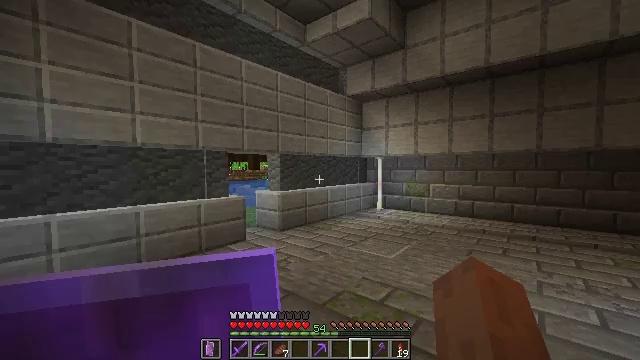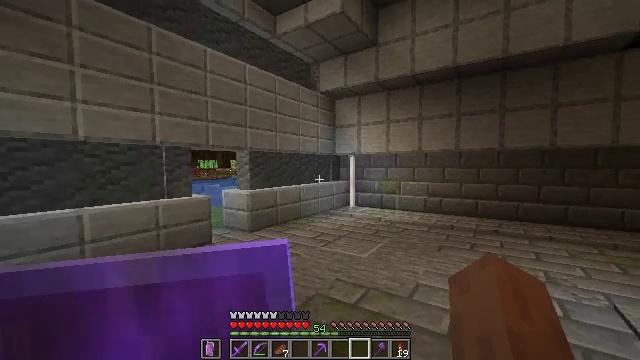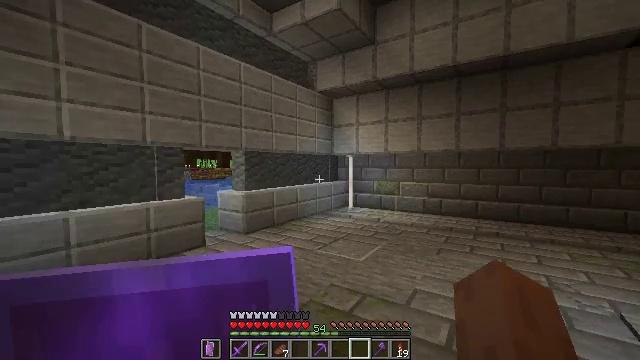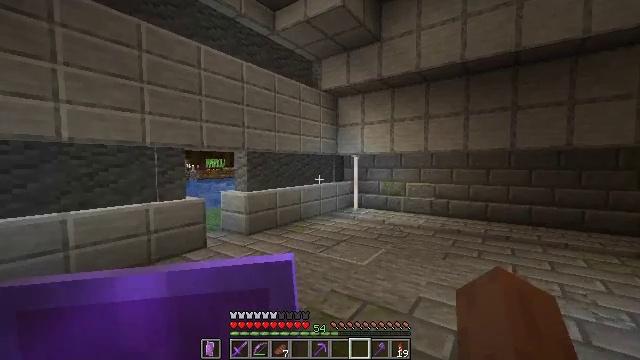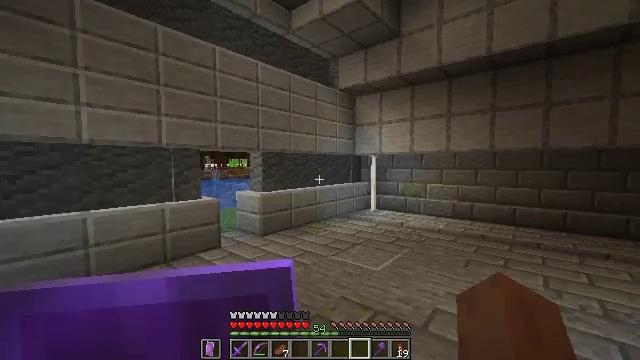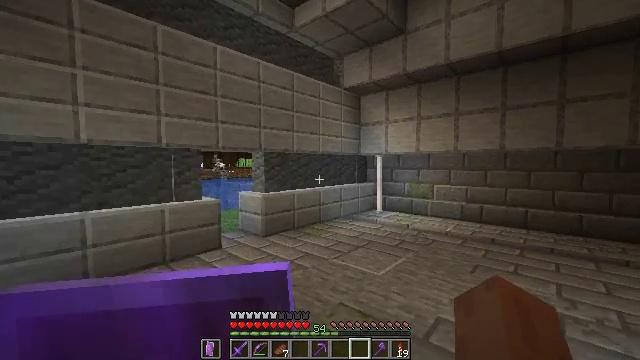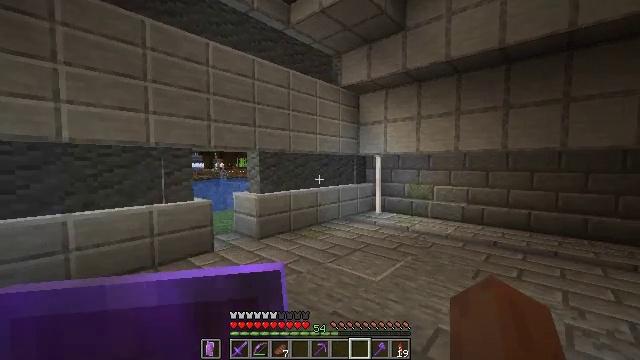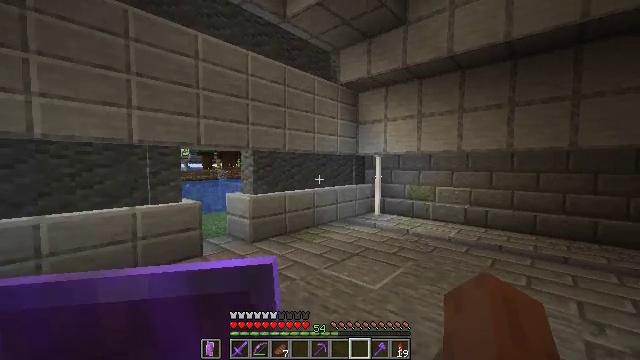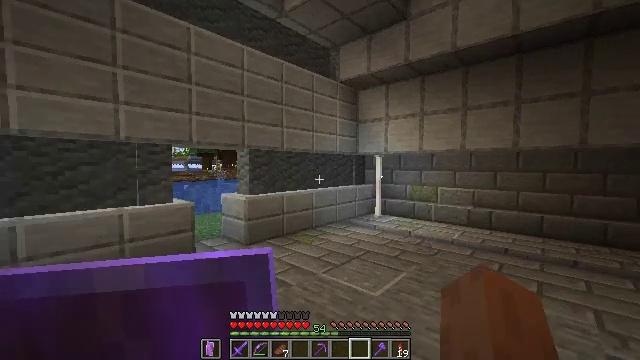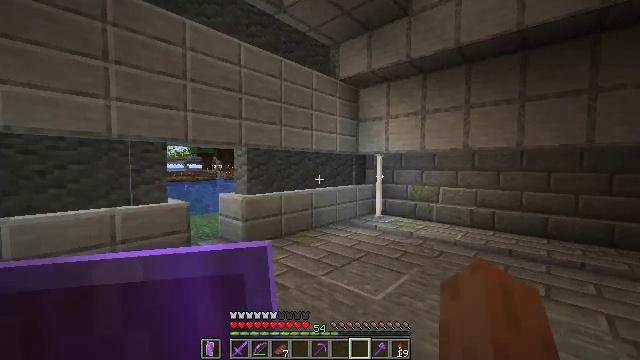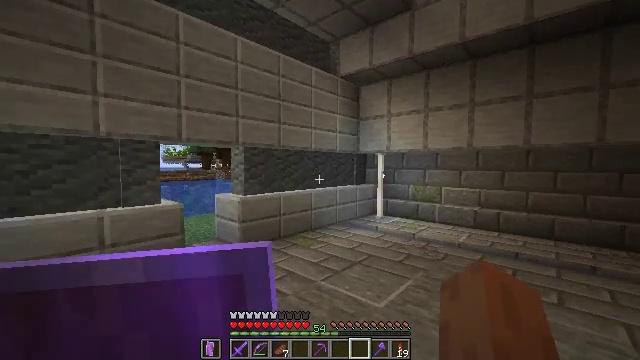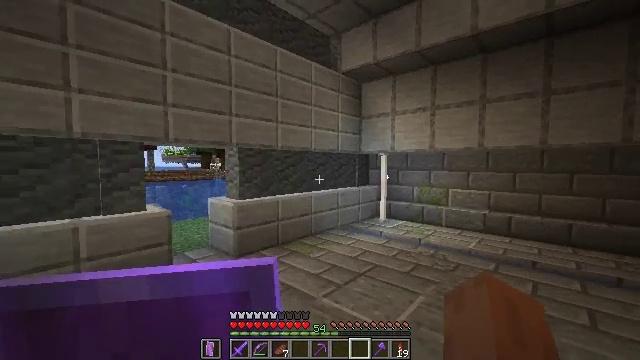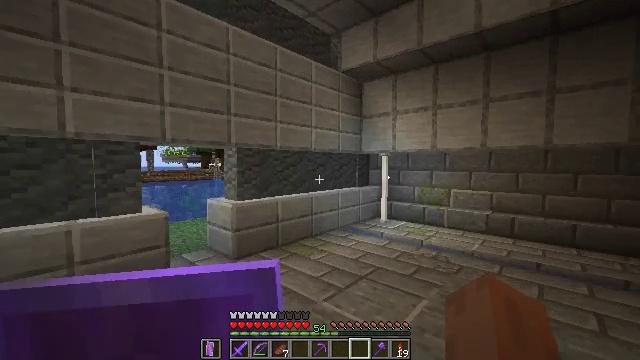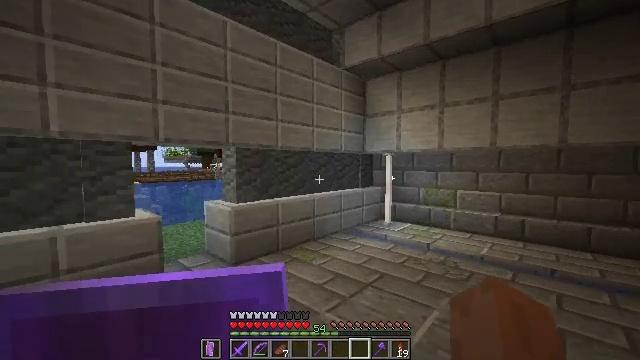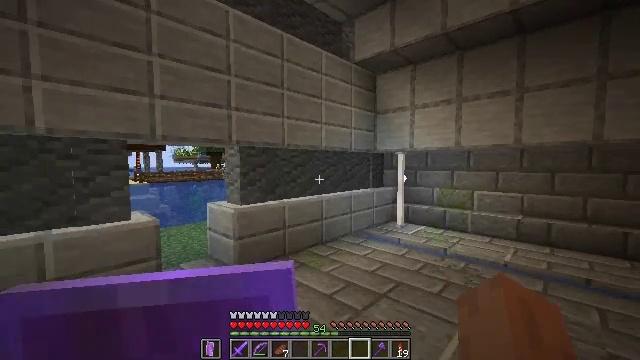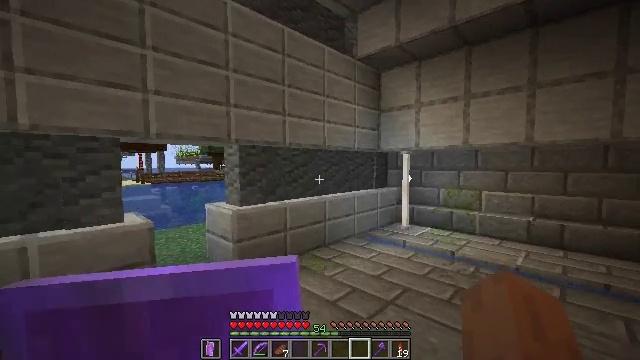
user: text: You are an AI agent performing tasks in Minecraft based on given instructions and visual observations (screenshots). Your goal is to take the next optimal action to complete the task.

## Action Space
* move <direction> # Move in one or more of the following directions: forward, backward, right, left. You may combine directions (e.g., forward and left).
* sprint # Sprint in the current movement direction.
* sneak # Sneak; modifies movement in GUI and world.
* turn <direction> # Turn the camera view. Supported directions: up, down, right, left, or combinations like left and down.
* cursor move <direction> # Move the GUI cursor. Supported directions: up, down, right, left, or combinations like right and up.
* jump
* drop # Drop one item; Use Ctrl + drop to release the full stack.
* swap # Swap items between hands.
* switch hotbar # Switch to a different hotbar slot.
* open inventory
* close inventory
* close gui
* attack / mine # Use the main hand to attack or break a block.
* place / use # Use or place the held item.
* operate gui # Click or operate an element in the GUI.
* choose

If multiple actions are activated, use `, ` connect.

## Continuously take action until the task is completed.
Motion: motion action
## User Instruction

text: Kill mobs.
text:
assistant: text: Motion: move forward and move right, turn right
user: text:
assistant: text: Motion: move forward and move right
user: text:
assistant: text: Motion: move forward and move right, turn left
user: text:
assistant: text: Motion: move forward and move right, turn left
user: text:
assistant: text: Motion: move forward, turn left
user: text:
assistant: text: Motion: move forward
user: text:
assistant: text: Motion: move forward
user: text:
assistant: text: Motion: move forward
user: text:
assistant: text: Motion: move forward
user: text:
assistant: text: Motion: move forward
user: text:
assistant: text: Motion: move forward
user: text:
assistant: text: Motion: move forward
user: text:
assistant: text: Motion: move forward
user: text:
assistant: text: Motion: move forward, turn left
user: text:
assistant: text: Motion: move forward
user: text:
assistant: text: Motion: move forward
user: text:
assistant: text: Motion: move forward, turn left
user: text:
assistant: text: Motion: move forward, turn left and up
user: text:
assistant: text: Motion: move forward, turn left
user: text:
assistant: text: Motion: move forward, turn left and down
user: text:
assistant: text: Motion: move forward
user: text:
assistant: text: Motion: move forward
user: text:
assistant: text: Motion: move forward
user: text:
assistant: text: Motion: move forward
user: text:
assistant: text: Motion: move forward
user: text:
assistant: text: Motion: move forward
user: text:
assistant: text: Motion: move forward
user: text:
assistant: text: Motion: move forward
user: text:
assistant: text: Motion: move forward
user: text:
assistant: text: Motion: move forward